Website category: auto
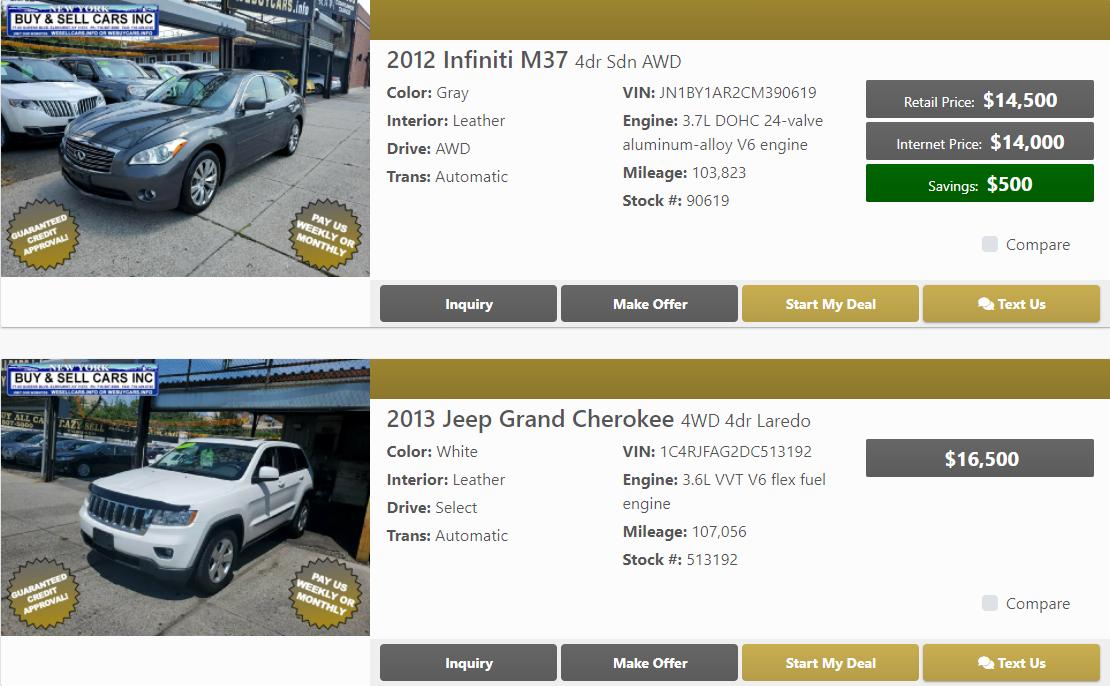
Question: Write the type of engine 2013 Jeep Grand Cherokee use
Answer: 3.6L VVT V6 flex fuel engine

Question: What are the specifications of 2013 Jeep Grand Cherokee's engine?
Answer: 3.6L VVT V6 flex fuel engine

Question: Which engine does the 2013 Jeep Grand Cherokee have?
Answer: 3.6L VVT V6 flex fuel engine

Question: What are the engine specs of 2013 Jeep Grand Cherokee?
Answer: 3.6L VVT V6 flex fuel engine

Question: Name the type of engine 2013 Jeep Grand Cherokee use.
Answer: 3.6L VVT V6 flex fuel engine

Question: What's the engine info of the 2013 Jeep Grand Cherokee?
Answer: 3.6L VVT V6 flex fuel engine

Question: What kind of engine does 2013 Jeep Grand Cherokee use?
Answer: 3.6L VVT V6 flex fuel engine

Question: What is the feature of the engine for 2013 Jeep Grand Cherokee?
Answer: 3.6L VVT V6 flex fuel engine

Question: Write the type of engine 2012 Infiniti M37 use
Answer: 3.7L DOHC 24-valve aluminum-alloy V6 engine

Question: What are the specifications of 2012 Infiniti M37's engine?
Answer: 3.7L DOHC 24-valve aluminum-alloy V6 engine

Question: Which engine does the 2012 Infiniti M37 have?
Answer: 3.7L DOHC 24-valve aluminum-alloy V6 engine

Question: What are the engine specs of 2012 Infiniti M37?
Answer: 3.7L DOHC 24-valve aluminum-alloy V6 engine

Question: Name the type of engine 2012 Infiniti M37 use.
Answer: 3.7L DOHC 24-valve aluminum-alloy V6 engine

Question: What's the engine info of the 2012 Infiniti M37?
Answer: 3.7L DOHC 24-valve aluminum-alloy V6 engine

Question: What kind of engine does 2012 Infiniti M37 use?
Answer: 3.7L DOHC 24-valve aluminum-alloy V6 engine

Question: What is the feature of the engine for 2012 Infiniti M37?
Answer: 3.7L DOHC 24-valve aluminum-alloy V6 engine

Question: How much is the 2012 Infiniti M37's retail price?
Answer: $14,500

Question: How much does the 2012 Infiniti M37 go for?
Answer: $14,500

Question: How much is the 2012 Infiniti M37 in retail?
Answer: $14,500

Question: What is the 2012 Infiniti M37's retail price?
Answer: $14,500

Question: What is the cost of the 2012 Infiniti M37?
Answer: $14,500

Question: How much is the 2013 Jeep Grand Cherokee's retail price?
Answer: $16,500

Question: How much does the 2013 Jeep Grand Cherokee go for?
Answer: $16,500

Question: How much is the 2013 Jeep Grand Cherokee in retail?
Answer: $16,500

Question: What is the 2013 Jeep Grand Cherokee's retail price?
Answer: $16,500

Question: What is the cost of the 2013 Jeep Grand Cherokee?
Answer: $16,500

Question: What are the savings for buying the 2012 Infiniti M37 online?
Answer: $500

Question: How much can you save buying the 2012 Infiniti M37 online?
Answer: $500

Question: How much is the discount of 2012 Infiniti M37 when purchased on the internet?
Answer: $500

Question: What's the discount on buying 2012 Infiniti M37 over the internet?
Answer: $500

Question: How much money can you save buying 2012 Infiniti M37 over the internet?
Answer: $500

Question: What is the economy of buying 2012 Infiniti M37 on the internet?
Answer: $500

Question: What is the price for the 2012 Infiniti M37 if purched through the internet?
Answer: $14,000

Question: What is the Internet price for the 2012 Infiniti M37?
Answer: $14,000

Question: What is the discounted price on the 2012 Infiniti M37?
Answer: $14,000

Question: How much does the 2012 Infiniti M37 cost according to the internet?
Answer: $14,000

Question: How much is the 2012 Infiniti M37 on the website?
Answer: $14,000

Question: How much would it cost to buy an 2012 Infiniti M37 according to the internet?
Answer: $14,000

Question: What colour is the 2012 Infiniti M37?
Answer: Gray

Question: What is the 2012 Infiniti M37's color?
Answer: Gray

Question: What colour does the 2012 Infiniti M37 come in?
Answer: Gray

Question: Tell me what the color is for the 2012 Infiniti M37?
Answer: Gray

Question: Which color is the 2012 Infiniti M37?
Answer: Gray

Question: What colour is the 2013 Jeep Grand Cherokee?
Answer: White

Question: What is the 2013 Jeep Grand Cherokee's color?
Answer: White

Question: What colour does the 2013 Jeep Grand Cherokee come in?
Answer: White

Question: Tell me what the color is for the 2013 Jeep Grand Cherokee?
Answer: White

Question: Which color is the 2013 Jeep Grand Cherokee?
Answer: White

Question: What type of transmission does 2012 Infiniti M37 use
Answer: Automatic

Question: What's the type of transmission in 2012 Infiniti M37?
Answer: Automatic

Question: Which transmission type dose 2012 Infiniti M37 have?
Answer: Automatic

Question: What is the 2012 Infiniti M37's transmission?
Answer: Automatic

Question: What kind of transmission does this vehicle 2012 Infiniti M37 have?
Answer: Automatic

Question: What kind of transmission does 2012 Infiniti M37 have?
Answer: Automatic

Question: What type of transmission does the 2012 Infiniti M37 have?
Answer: Automatic

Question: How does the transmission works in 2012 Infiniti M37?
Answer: Automatic

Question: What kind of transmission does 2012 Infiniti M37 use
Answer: Automatic

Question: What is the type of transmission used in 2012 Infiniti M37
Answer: Automatic

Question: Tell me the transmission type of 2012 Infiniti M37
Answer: Automatic

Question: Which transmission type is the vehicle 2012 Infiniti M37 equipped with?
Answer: Automatic

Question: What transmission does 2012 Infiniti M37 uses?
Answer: Automatic

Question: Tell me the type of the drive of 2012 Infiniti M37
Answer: AWD

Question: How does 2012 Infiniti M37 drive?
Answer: AWD

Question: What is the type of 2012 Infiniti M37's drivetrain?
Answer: AWD